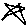
Label: star